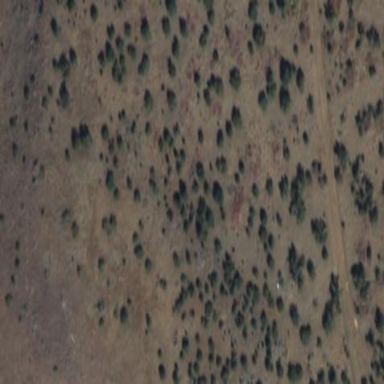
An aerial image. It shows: Area covered in scrub vegetation.